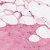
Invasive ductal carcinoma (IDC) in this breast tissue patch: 0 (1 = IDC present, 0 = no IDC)